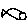
Label: fish